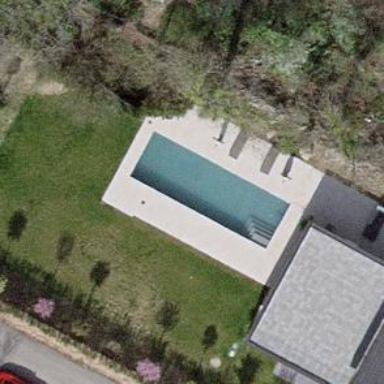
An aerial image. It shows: Swimming pool located in leisure land.